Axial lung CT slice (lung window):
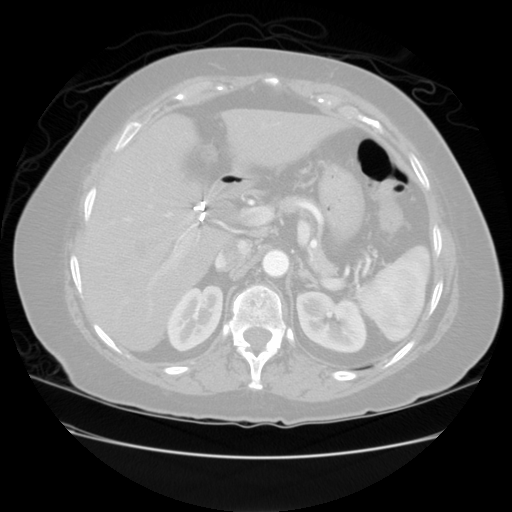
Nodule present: no